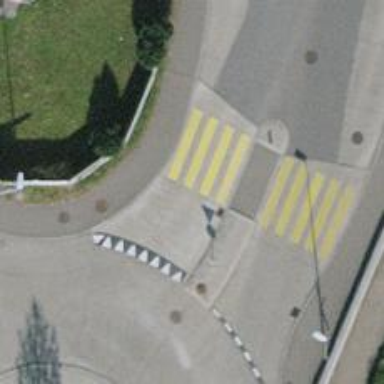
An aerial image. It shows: Kerb barrier.